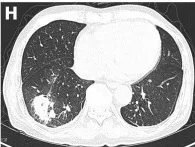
CT and MRI scan of the patient. Chest CT (H) showed a large patchy shadow in the right lower lobe.
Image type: radiology (ct)